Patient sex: M
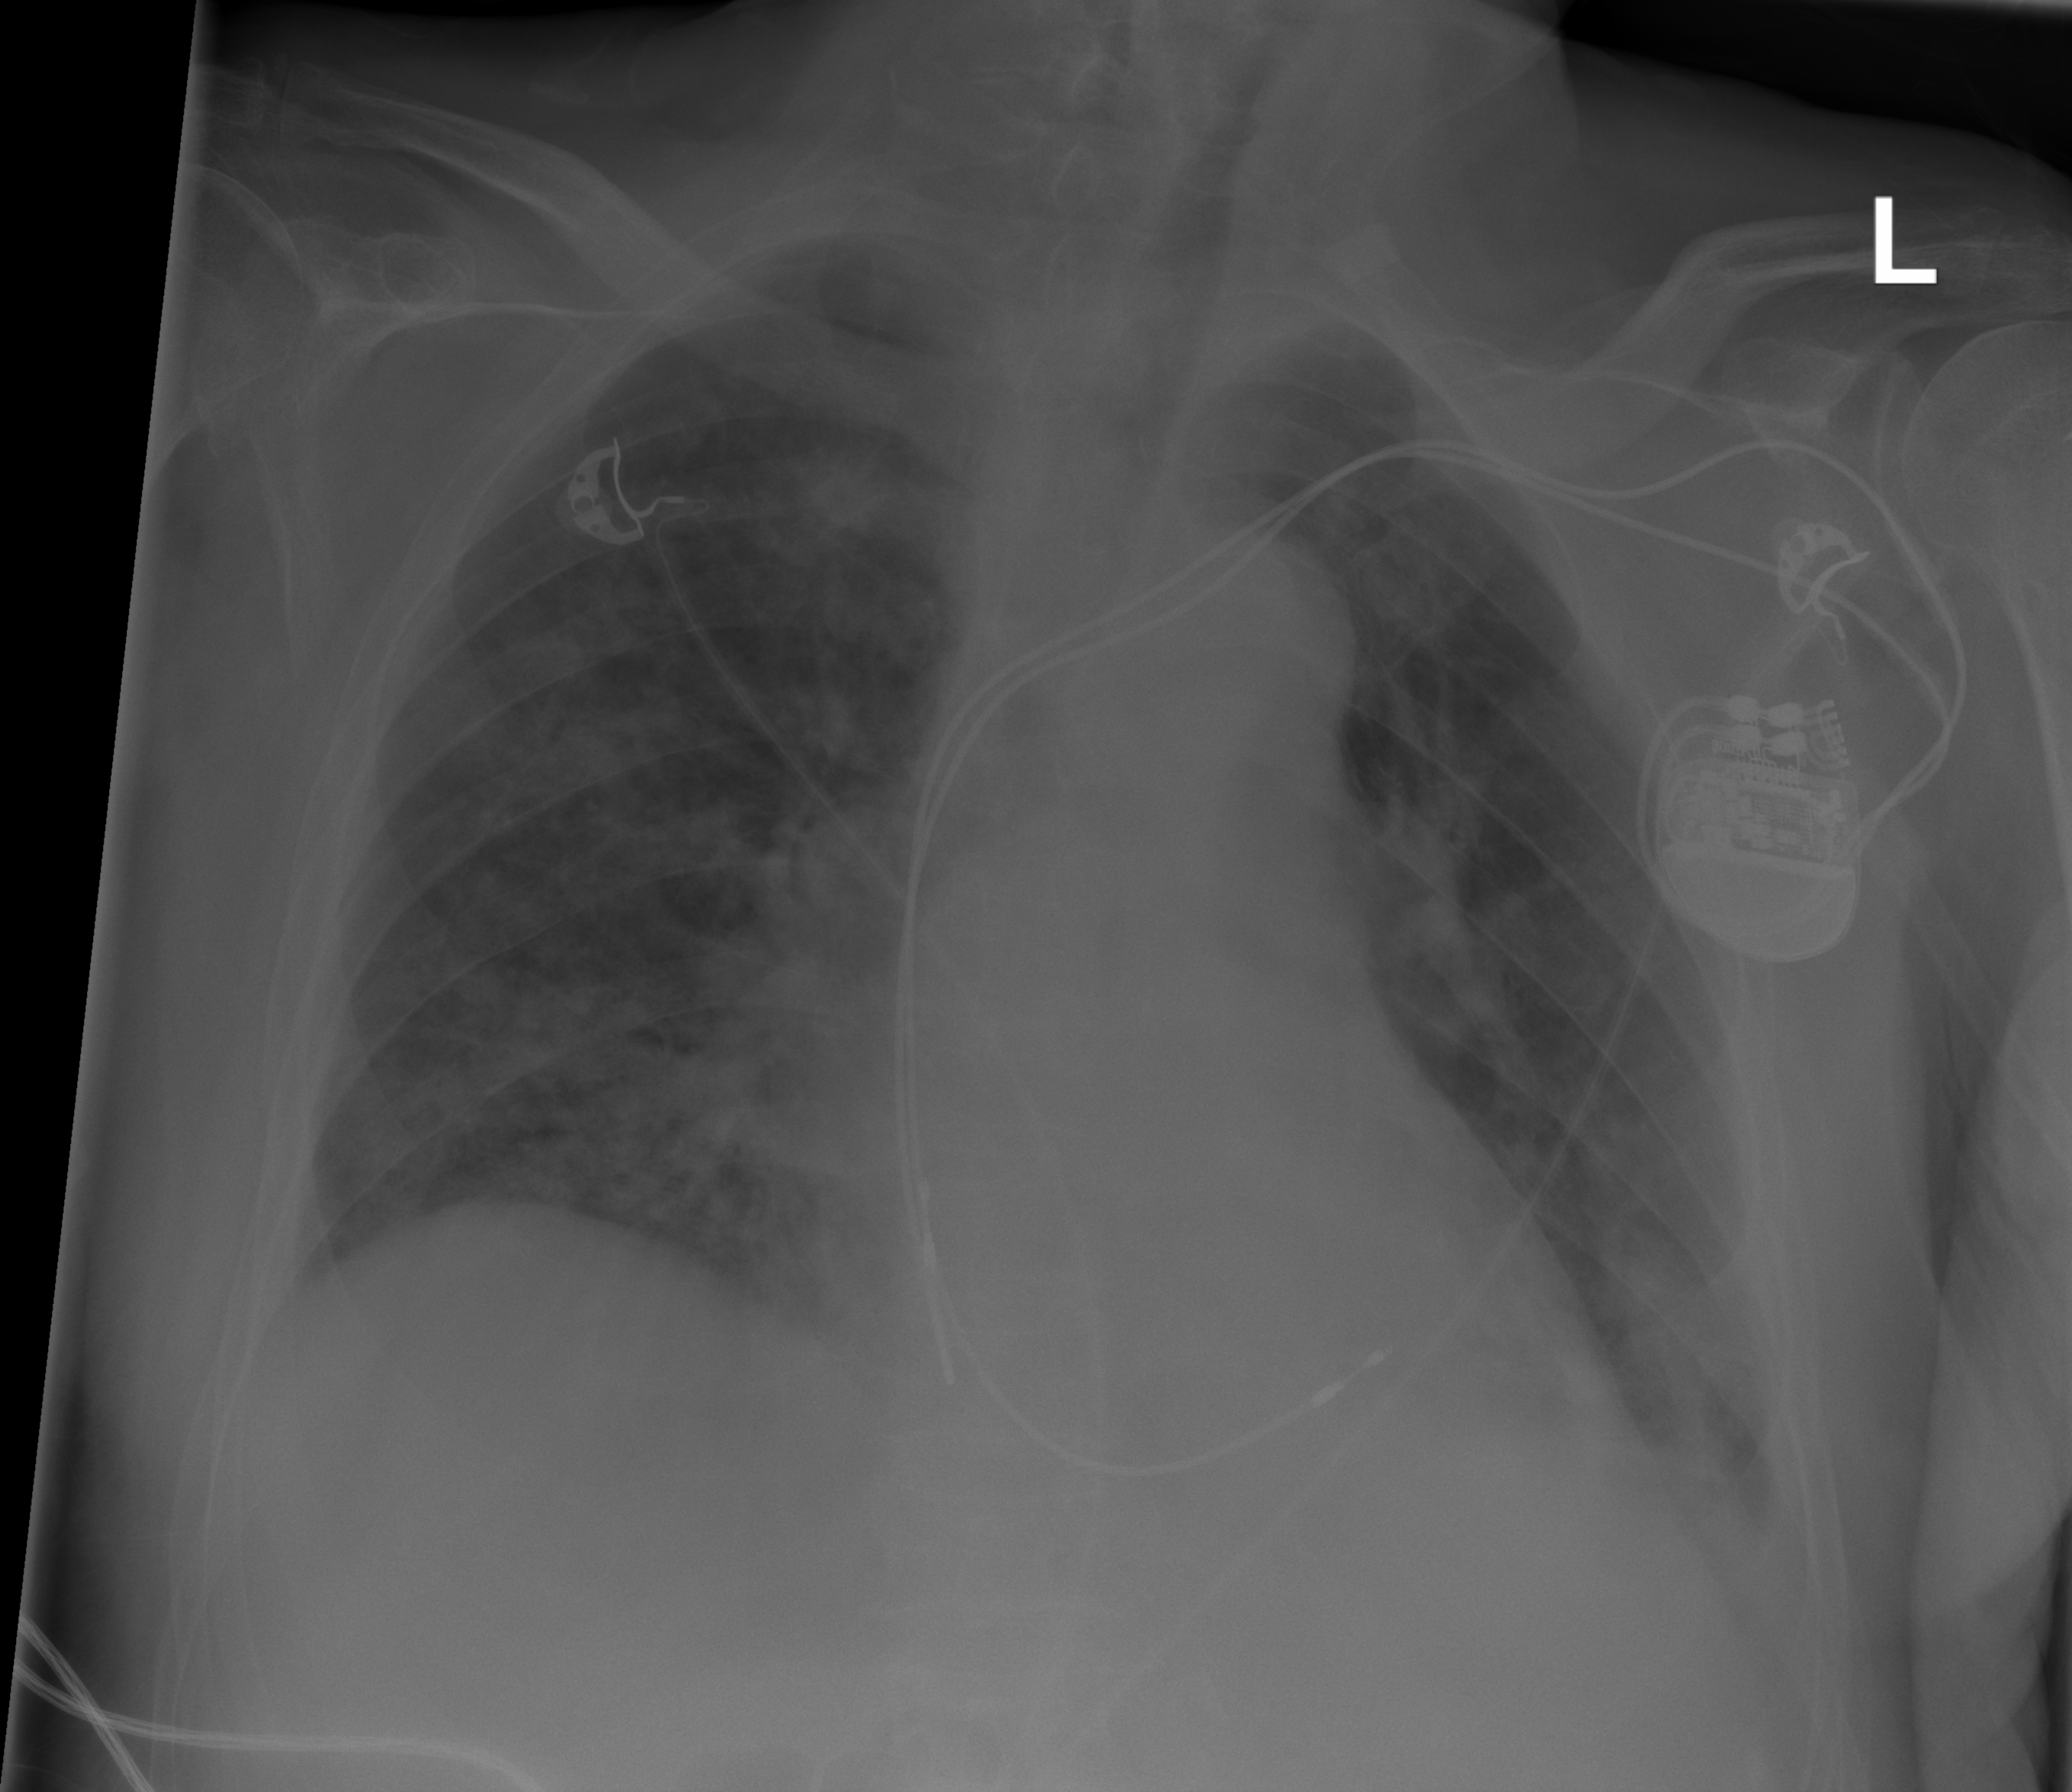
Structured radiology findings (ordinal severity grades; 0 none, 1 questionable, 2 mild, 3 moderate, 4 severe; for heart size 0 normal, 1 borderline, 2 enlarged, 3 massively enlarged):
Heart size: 0
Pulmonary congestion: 0
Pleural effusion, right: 0
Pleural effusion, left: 1
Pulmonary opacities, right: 2
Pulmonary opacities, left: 1
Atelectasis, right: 0
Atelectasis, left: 2